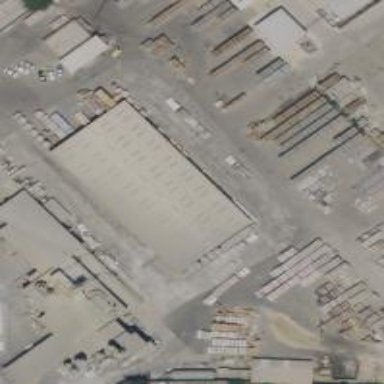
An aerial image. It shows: Industrial building.